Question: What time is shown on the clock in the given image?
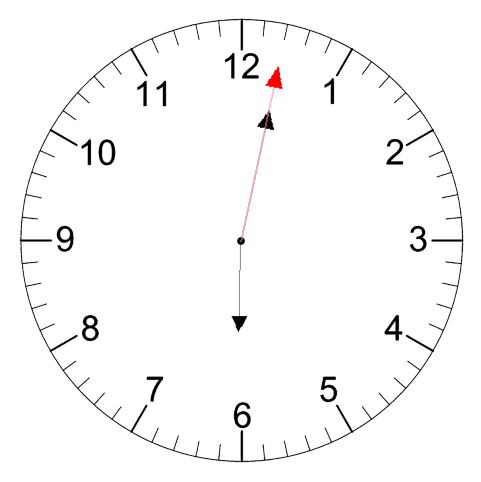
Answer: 06:02:02